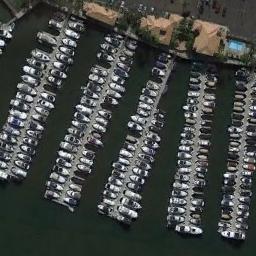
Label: harbor